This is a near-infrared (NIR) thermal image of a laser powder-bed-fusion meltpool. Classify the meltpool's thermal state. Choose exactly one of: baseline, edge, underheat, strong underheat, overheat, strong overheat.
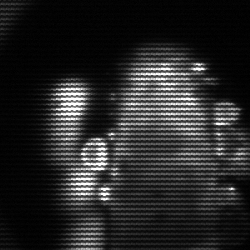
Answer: strong underheat